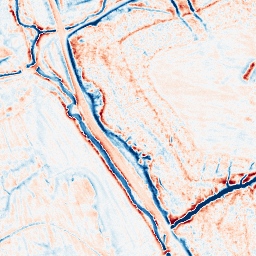
Category: edge_preserving
Decomposition family: anisotropic_diffusion
Decomposition parameters: iterations: 20
kappa: 30
gamma: 0.2
Upsampling method: edge_directed
Upsampling parameters: scale: 4
Upsampling scale: 4